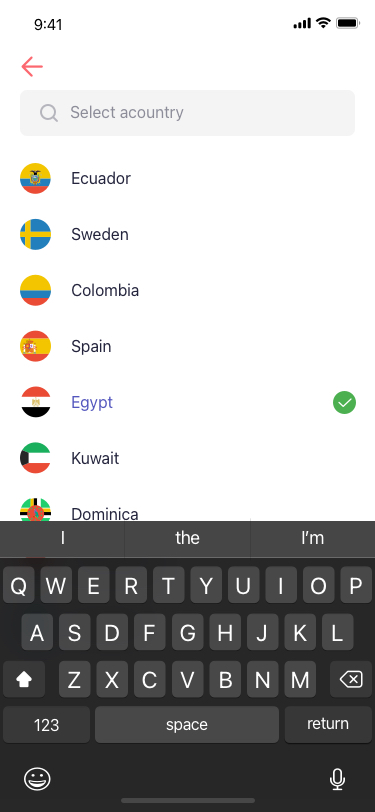
Text in this UI design:
Colombia
Dominica
Ecuador
Egypt
Honduras
Kuwait
Netherlands
Spain
Sweden